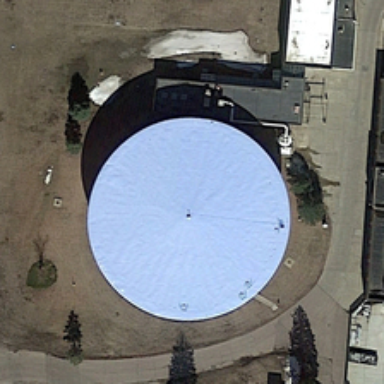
A circle building is near several green trees .